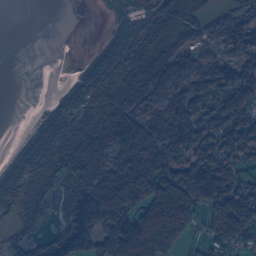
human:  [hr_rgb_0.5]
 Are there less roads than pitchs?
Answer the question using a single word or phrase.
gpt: no

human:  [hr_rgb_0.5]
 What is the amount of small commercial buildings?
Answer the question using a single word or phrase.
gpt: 3

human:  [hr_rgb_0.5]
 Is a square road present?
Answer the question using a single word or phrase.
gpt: no

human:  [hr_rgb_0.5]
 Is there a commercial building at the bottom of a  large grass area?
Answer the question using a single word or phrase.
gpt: yes

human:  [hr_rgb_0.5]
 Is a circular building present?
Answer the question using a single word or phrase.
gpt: no

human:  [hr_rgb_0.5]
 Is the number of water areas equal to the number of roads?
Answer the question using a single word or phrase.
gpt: no

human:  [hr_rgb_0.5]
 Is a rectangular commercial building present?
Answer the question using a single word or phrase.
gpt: yes

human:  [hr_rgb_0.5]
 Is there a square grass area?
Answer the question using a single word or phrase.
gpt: no

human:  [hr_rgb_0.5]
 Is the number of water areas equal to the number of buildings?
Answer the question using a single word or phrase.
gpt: no

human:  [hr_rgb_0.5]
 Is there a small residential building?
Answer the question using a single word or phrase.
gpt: yes

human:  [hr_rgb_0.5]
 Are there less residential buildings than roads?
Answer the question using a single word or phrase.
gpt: yes

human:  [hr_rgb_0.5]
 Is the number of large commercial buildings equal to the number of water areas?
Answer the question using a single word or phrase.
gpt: no

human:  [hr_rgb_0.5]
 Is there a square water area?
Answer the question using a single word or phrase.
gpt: yes

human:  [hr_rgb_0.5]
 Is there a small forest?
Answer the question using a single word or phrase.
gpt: yes

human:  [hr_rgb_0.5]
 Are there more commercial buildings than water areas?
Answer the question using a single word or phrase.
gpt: no

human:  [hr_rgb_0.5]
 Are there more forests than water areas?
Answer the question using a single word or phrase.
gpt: yes

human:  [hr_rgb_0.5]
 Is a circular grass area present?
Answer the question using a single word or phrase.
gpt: no

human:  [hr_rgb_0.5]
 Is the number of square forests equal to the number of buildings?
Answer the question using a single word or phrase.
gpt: no

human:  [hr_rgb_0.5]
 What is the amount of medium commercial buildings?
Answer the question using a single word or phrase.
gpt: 0

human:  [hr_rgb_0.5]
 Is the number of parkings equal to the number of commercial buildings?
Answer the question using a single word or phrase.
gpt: yes

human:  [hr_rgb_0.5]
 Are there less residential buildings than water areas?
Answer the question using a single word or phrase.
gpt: no

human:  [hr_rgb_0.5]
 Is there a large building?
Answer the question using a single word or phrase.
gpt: yes

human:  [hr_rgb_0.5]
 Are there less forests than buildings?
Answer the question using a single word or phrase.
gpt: yes

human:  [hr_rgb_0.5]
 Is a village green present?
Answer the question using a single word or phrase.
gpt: yes

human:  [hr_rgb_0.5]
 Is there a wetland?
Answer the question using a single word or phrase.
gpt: yes

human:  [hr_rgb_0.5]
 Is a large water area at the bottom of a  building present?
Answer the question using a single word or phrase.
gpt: yes

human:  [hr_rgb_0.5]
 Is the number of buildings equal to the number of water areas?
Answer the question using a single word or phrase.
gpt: no

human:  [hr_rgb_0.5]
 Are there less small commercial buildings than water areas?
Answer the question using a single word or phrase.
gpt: yes

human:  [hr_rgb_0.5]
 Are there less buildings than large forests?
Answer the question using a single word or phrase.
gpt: no

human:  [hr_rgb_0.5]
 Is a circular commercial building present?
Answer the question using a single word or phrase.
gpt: no

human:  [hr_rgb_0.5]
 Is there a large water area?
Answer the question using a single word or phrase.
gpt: yes

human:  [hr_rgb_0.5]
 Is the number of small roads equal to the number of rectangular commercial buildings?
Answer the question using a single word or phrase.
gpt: no

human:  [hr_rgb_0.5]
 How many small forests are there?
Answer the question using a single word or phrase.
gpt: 80

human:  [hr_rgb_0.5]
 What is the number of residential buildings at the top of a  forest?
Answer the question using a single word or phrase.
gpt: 229

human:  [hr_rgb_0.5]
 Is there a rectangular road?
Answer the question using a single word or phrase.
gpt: no

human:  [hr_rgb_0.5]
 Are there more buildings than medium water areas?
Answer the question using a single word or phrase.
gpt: yes